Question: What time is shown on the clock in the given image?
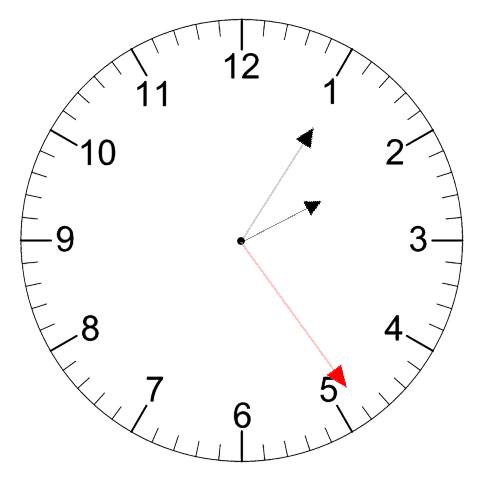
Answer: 02:05:24